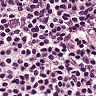
Metastatic tissue present: no